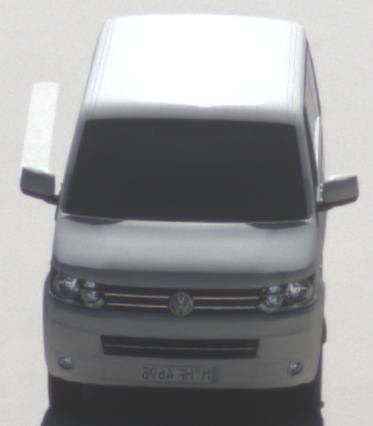
Make: VW Commercial Vehicles (Nutzfahrzeuge)
Model: T5 Multivan 2.0
Detailed model: T5 Multivan
Model produced from: 2009/09
Model produced until: 2013/06
Doors: 4
Color: white
Road condition: dry road
Daytime: morning or afternoon
Contrast: high contrast